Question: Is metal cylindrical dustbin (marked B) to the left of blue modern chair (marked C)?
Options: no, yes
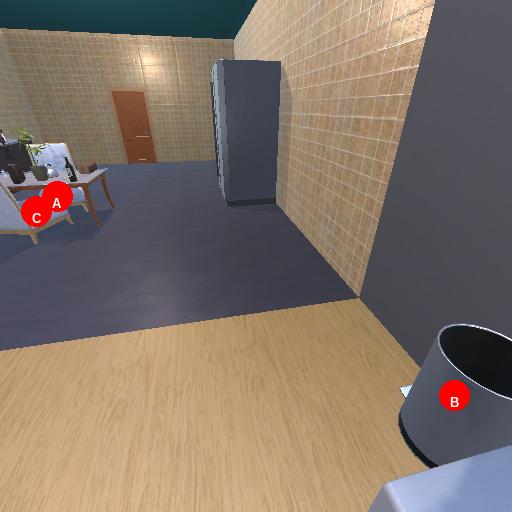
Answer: no